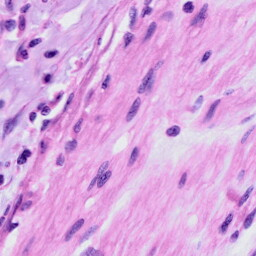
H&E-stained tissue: Cervix